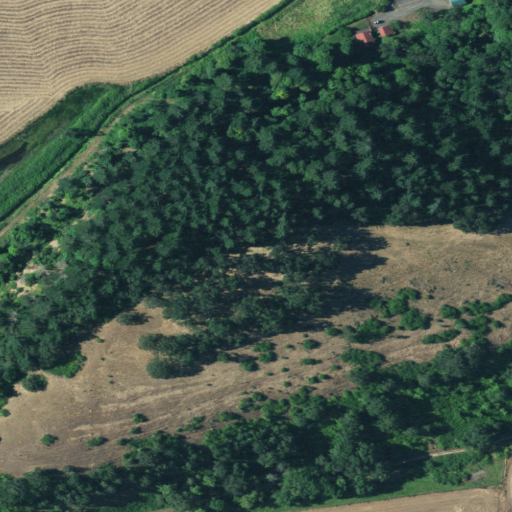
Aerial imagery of mountain in Oregon named Lenon Hill containing pasture, evergreen forest, woody wetlands, open development, open water, herbaceous wetlands, and low intensity development